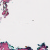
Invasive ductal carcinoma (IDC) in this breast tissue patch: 0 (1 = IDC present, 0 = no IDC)